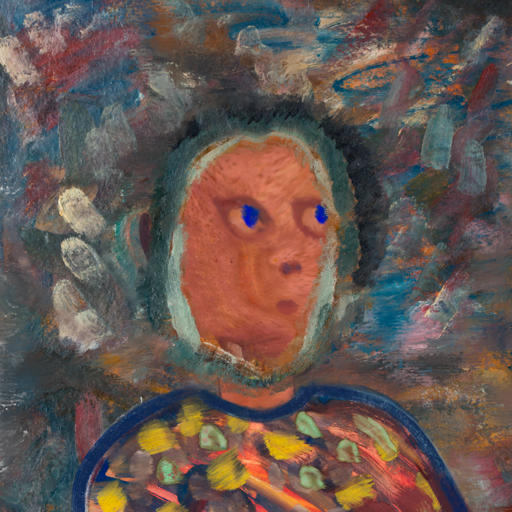
Background: Boggyland, Head And Neck Side: Mother_And_Son_Mother, Face Side: Mother_And_Son_Mother, Bust: Mother_And_Son_Mother, Hair Side: Boggyland, Head Accessory: Blank, Second Necklace: Blank, Necklace: Blank, Baby: Blank